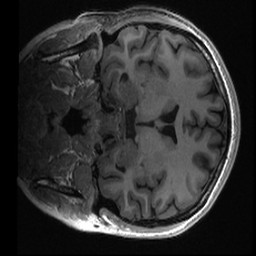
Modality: T1w
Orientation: coronal
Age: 21
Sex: female